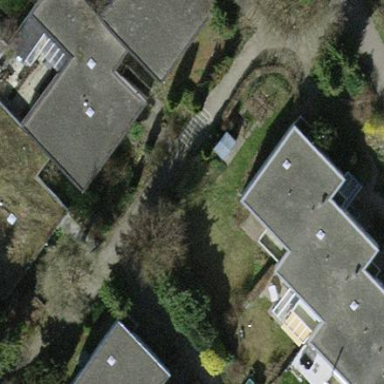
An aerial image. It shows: Terrace building.